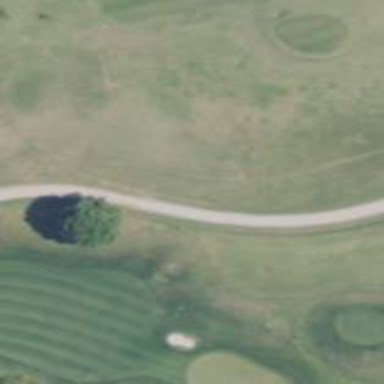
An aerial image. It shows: Rough grassy area used for golf.